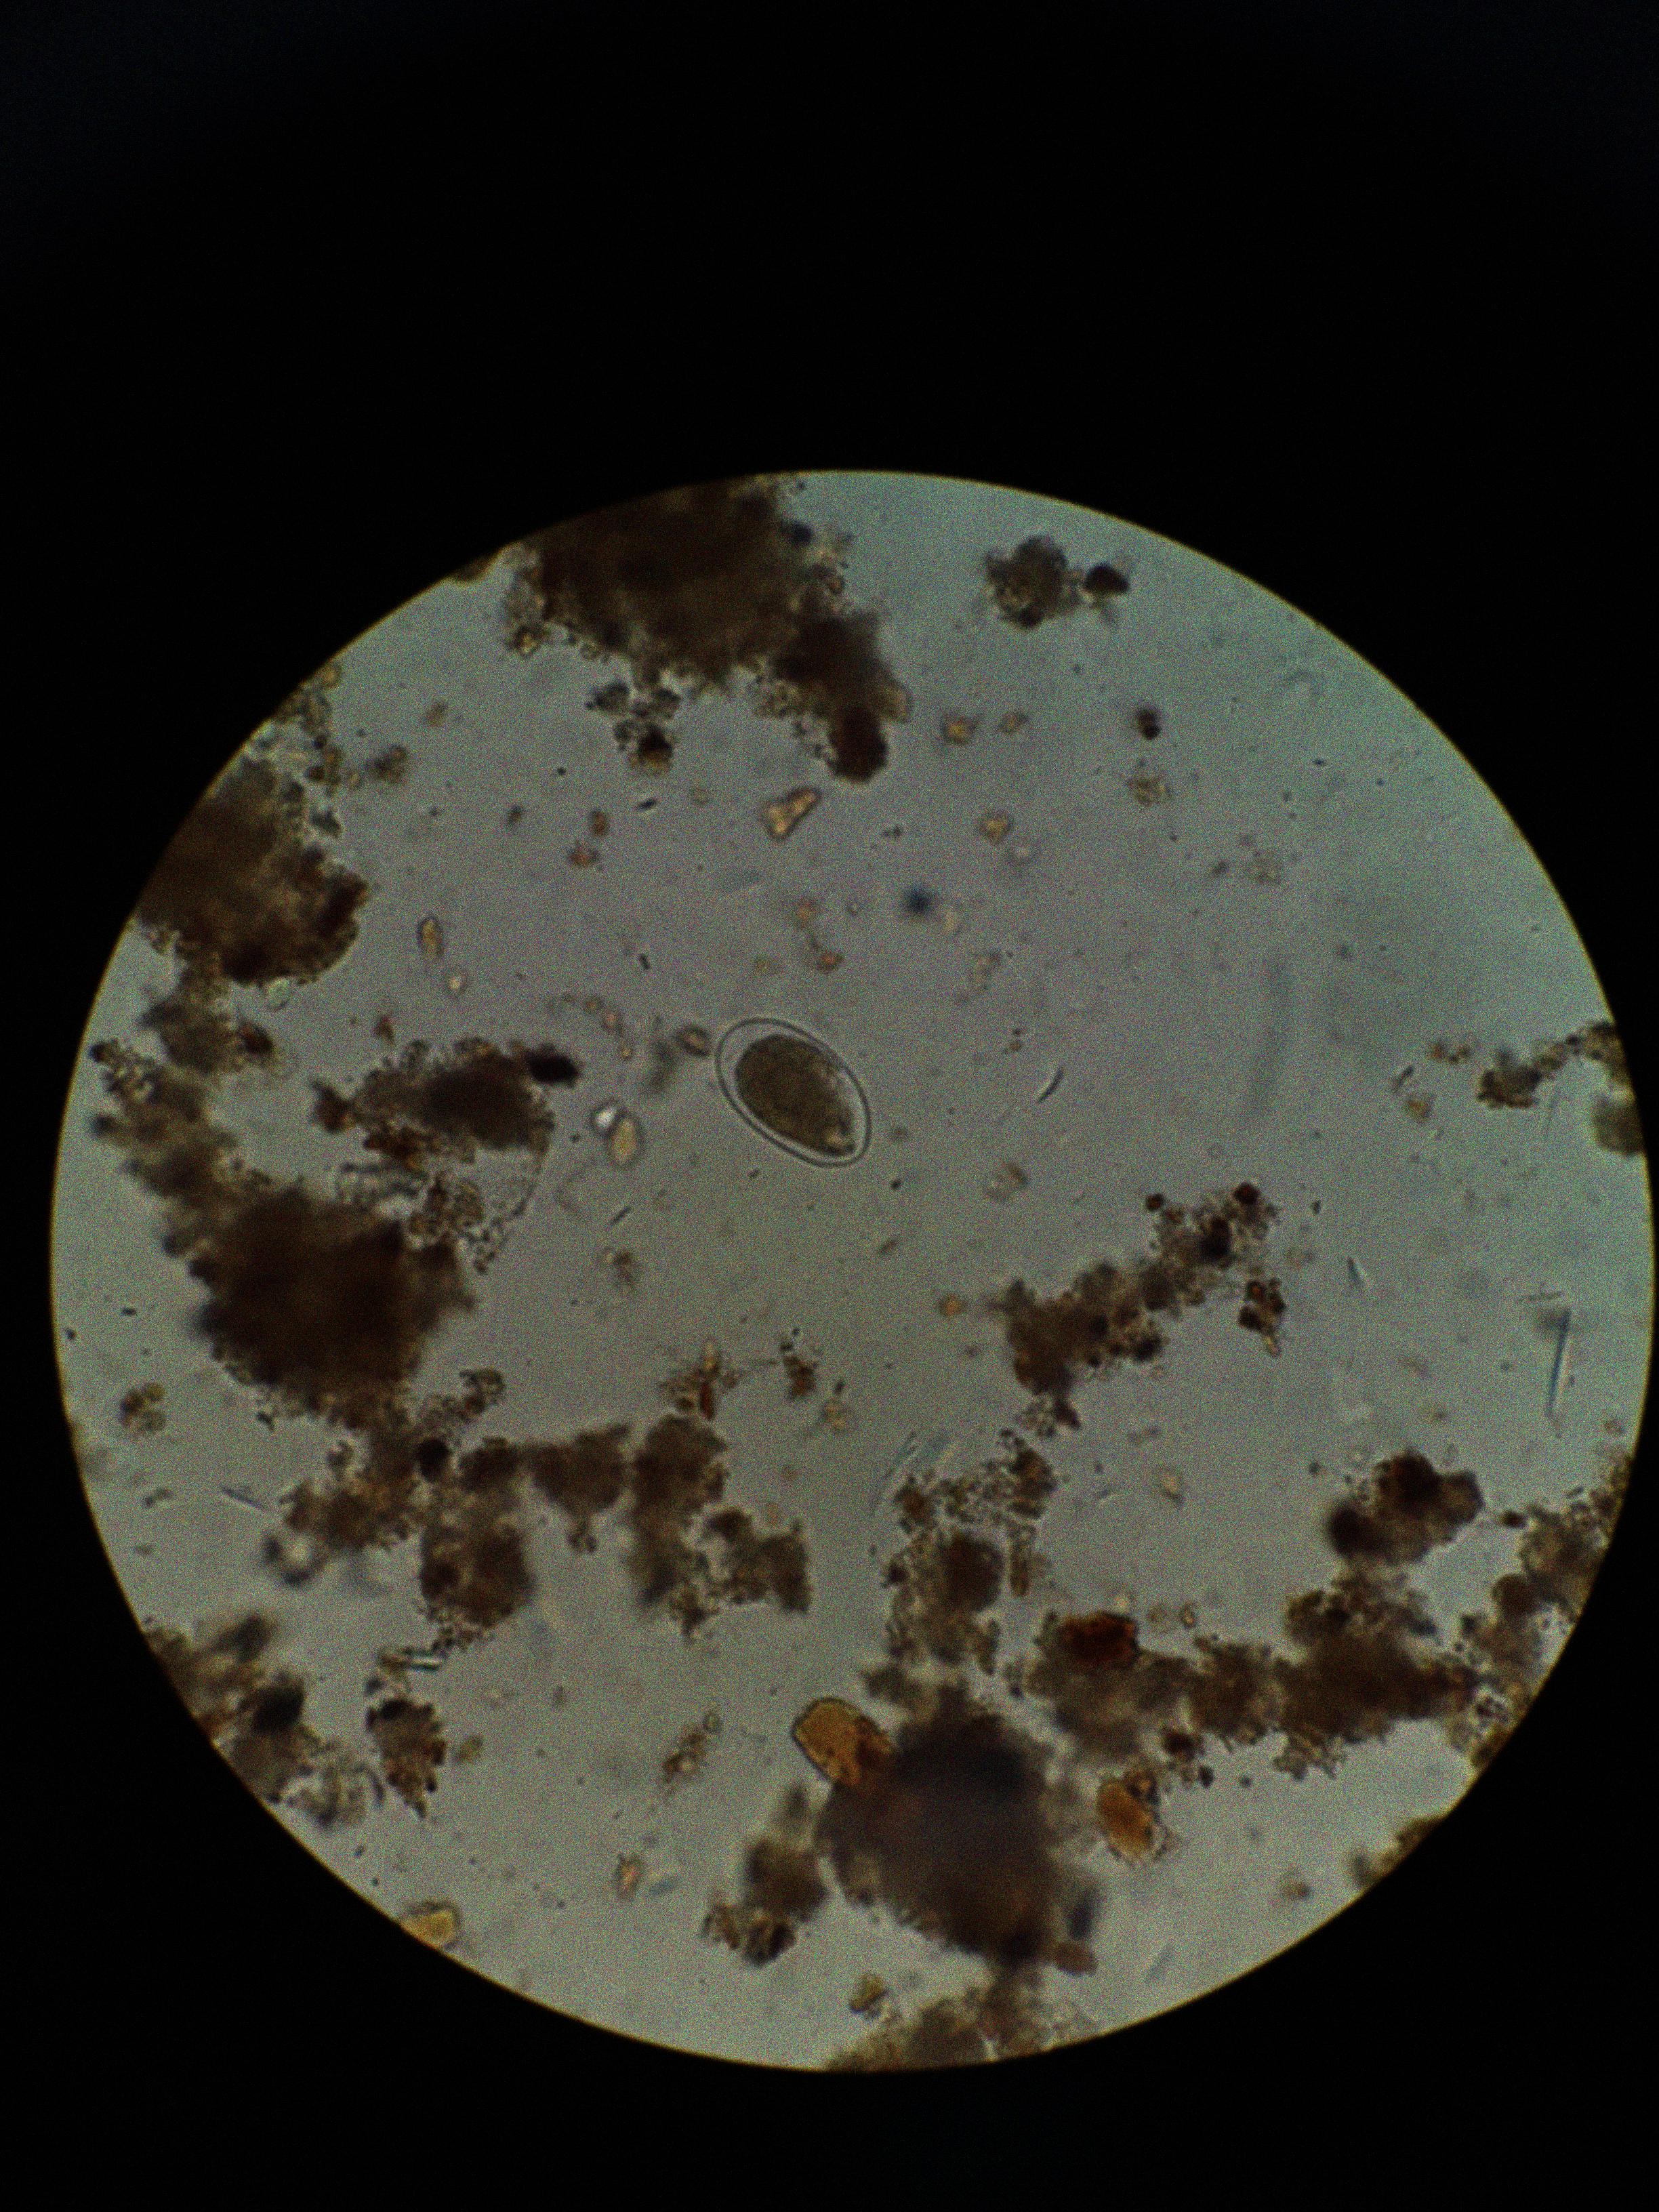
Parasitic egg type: Hookworm egg